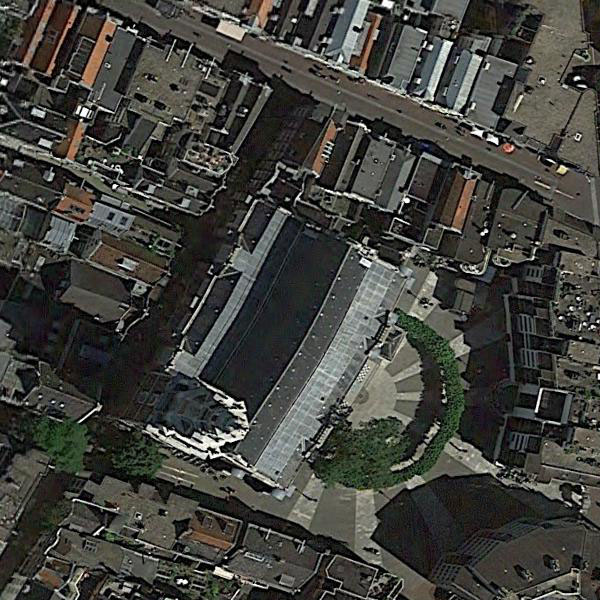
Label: Church